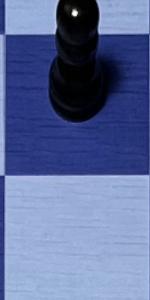
Label: Empty